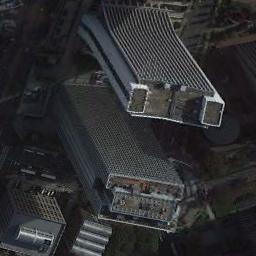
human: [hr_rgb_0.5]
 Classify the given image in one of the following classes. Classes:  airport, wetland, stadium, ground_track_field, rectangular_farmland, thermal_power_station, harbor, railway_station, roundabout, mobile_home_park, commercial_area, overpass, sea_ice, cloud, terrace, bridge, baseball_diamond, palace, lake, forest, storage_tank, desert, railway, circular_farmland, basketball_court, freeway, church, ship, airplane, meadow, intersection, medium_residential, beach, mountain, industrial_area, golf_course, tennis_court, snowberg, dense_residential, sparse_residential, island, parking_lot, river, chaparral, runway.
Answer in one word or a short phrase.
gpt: commercial_area